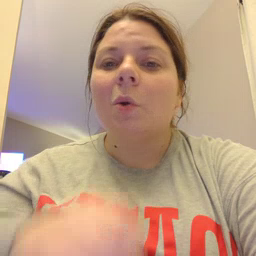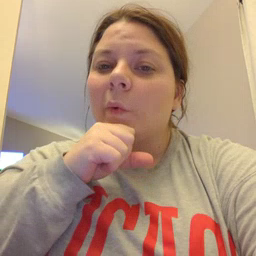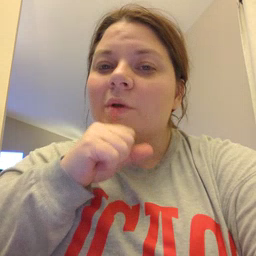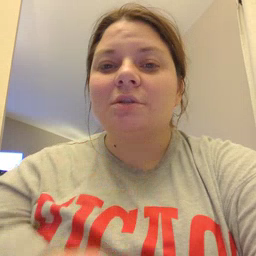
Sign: orange